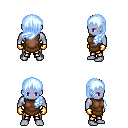
a pixel art fantasy rpg character, male body template, dark elf, purple skin, brown tunic, gold greaves, white cyan left-swept hairstyle, gold gloves, four views (front, back, left, right), 2x2 character sprite sheet, small pixel art, hard edges, no anti-aliasing